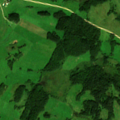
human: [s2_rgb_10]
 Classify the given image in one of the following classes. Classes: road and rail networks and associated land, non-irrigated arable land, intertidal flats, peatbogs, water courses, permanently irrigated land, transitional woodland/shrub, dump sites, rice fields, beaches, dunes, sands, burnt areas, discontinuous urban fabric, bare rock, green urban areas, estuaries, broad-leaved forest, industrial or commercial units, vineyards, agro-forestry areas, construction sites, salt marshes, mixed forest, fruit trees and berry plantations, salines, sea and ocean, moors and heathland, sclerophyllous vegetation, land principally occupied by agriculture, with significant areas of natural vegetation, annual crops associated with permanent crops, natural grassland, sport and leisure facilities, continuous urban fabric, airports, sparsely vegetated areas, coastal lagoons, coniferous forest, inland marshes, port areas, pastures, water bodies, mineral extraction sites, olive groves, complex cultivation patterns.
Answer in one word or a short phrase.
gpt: pastures, complex cultivation patterns, land principally occupied by agriculture, with significant areas of natural vegetation, broad-leaved forest